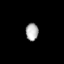
Tissue: lung
Cell type: Endothelial cells
Senescence score: 0.6189
Nuclear area (px): 219
Mean DAPI intensity: 170.16